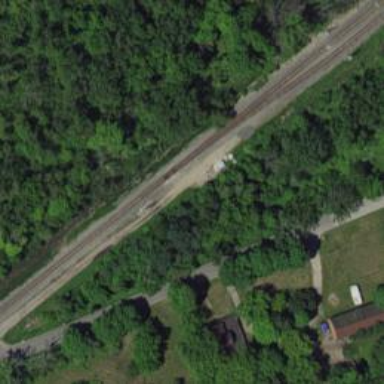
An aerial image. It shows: Railway spur junction.